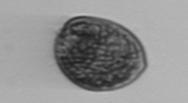
Label: Prorocentrum